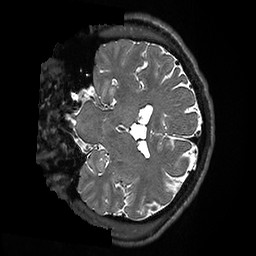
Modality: T2w
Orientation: coronal
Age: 40
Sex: male
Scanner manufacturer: ge
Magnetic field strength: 3 T
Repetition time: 3.202 s
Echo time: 0.05862 s